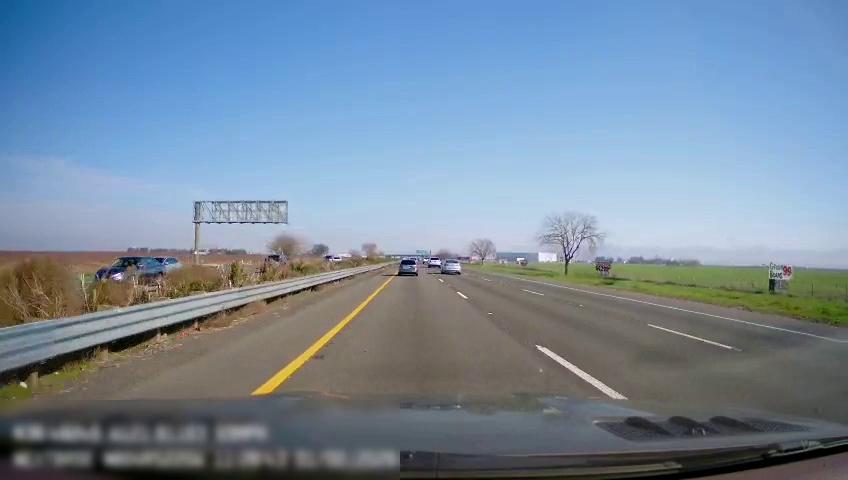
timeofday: Day
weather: Sunny
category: Drivable Space
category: Vehicles | Car
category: Vehicles | Car
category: Vehicles | Truck
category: Vehicles | SUV
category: Vehicles | SUV
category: Vehicles | SUV
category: Lanes | Current Lane
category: Lanes | Current Lane
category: Lanes | Alternate Lane
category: Lanes | Alternate Lane